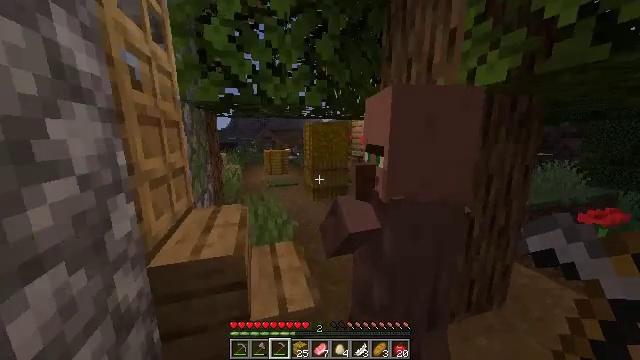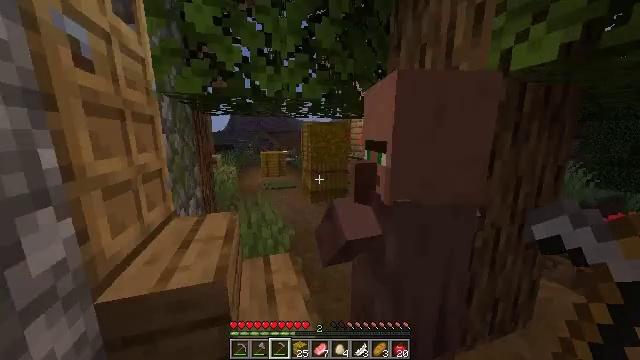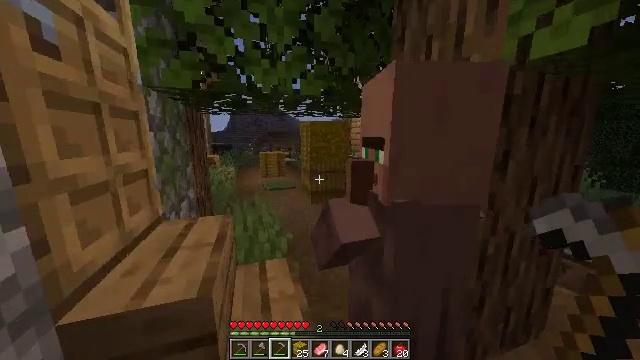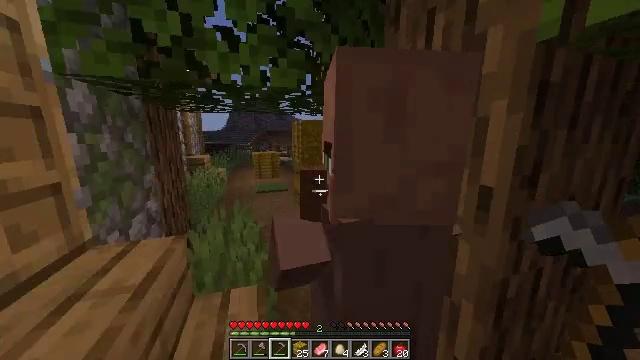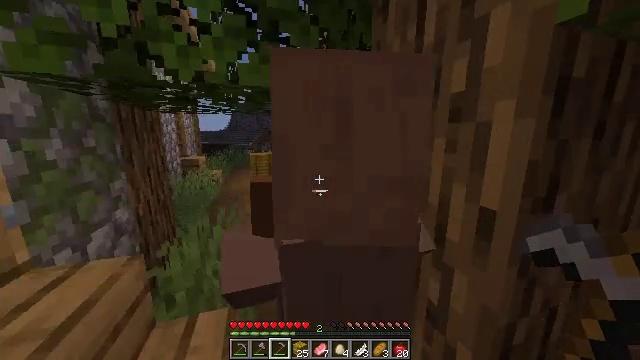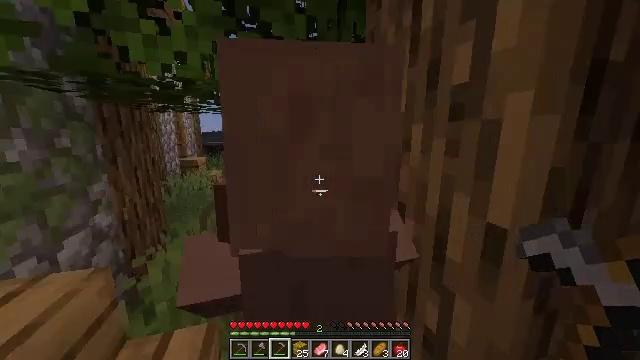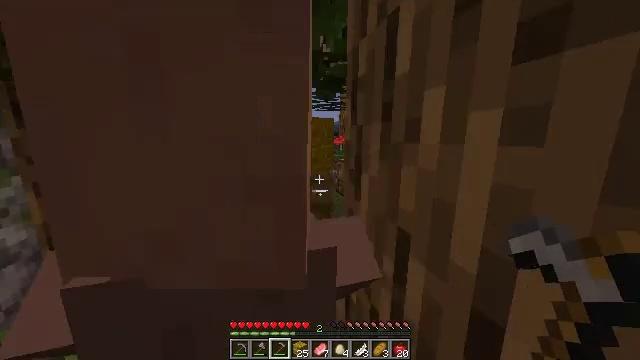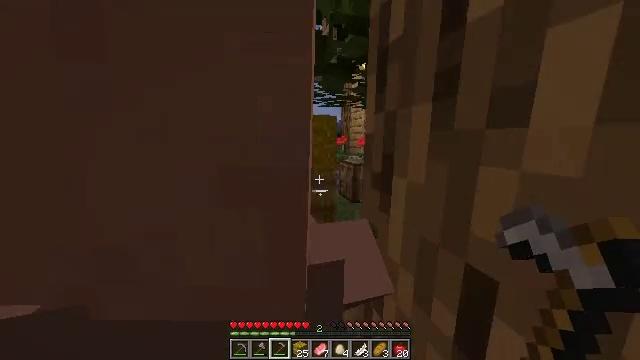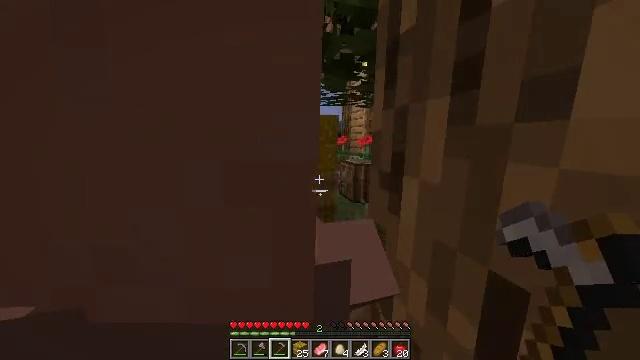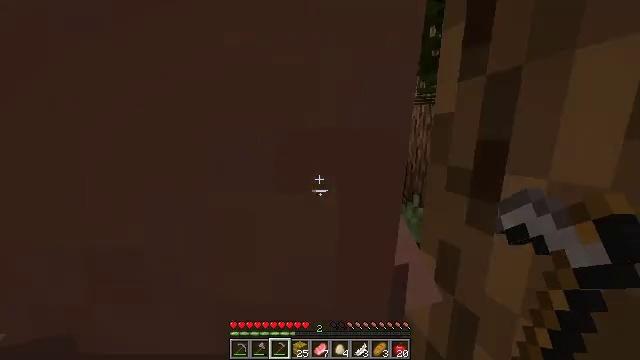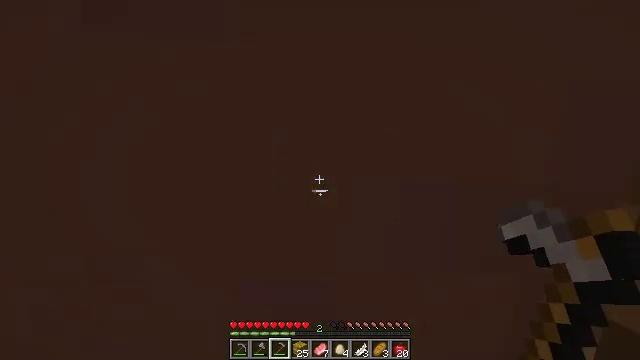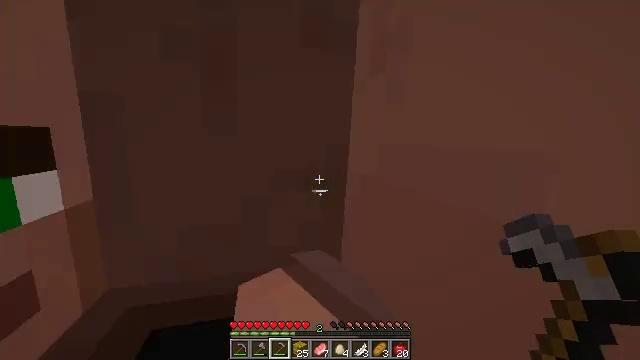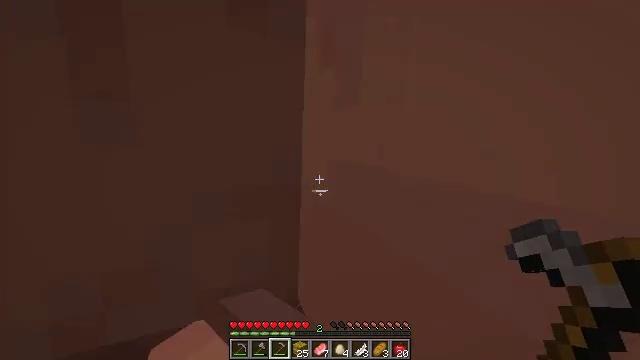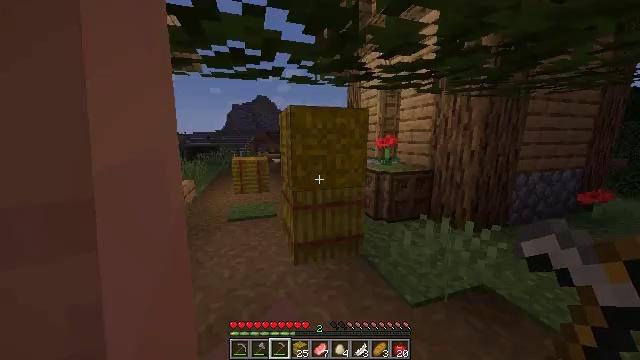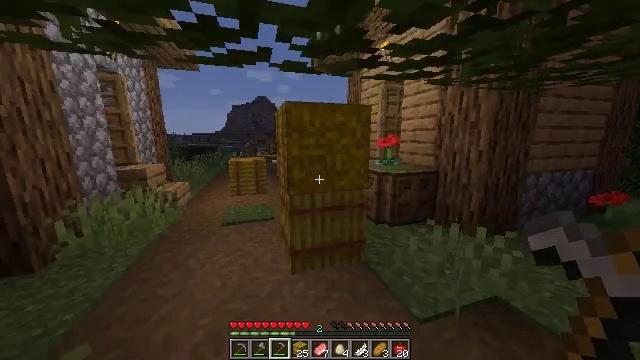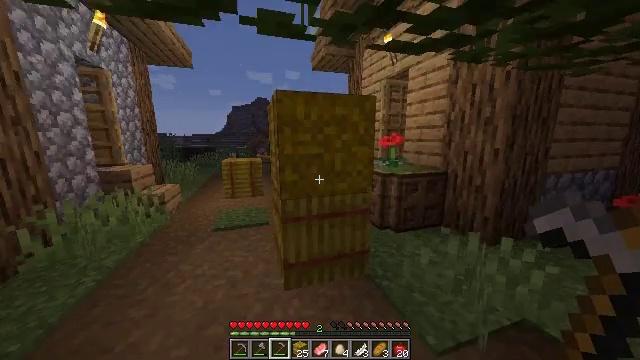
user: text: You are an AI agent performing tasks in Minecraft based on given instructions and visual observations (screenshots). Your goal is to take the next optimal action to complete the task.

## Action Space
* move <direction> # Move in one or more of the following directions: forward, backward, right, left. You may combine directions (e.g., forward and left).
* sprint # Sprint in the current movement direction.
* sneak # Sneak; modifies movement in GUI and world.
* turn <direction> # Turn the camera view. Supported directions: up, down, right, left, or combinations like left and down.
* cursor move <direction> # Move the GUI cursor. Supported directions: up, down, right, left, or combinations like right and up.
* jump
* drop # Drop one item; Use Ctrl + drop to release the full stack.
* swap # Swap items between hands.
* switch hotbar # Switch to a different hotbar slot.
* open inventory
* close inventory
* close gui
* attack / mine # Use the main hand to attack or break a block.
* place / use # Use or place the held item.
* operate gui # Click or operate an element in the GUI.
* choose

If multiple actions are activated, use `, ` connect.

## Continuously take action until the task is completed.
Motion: motion action
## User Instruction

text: Mine a hay block from the field.
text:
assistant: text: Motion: move forward, sprint
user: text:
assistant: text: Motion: move forward and move right, sprint
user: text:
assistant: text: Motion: move forward and move right, sprint
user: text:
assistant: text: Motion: move forward and move right, sprint
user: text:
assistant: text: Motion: move forward, sprint, turn left
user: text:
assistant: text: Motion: move forward, sprint
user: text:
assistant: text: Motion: move forward and move left, sprint
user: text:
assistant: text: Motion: move forward and move left, sprint
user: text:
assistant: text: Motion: move forward and move left, sprint
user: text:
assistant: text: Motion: move forward, sprint, turn right
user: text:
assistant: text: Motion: move forward, sprint
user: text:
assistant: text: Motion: move forward, sprint
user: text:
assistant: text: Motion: move forward, sprint
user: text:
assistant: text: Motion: move forward, sprint
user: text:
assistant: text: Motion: move forward
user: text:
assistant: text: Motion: move forward
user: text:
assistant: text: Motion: move forward
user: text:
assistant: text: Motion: move forward
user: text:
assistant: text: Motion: move forward and move left
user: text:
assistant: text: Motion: move forward and move left
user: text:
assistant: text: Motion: move forward and move left, turn right
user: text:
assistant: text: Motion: move forward and move left, turn right and down
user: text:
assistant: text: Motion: move forward and move left, turn right and down
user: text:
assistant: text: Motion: turn right and down, attack / mine
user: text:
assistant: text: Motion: turn right, attack / mine
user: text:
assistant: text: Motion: turn right and down, attack / mine
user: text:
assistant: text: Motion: turn right, attack / mine
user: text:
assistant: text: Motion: attack / mine
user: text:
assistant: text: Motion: attack / mine
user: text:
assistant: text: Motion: attack / mine